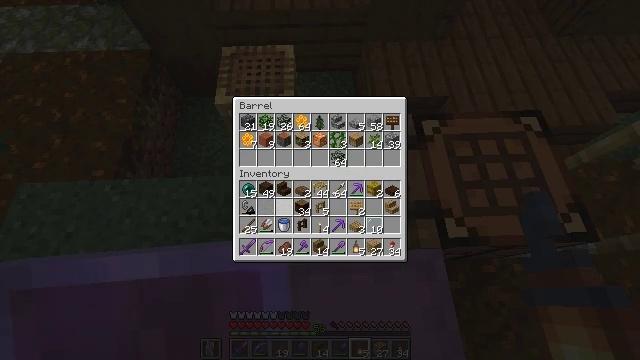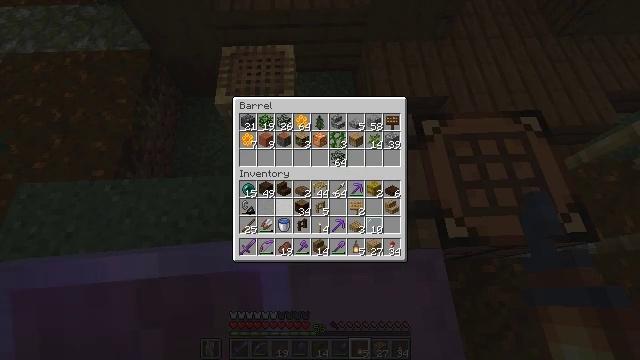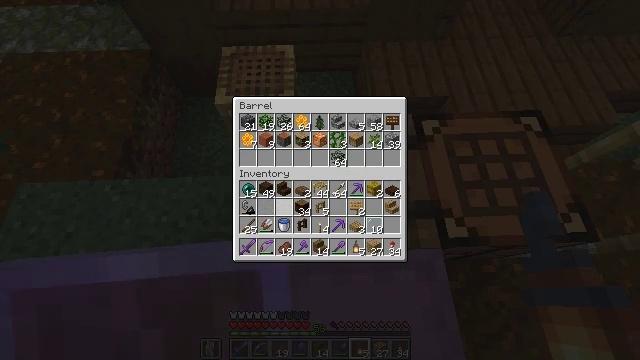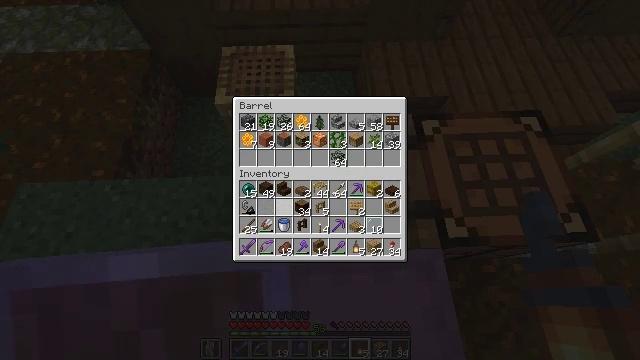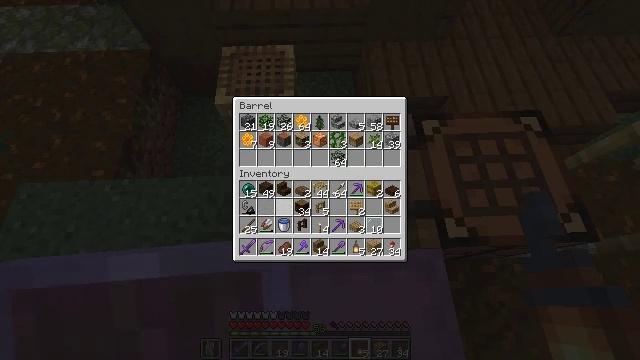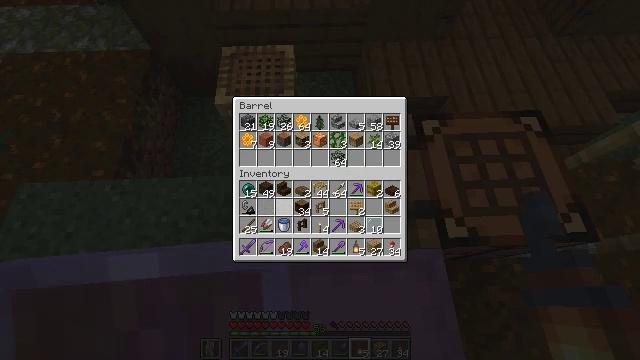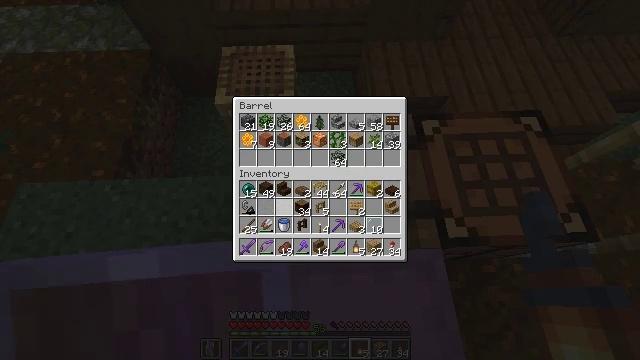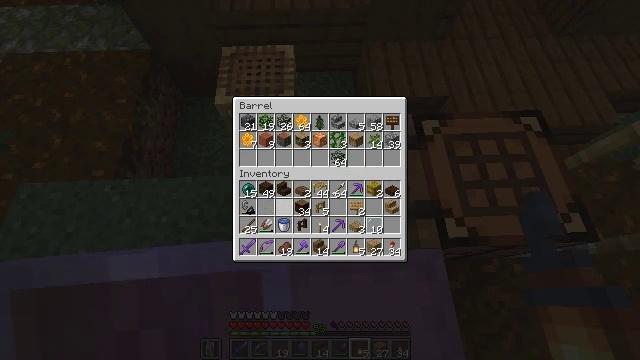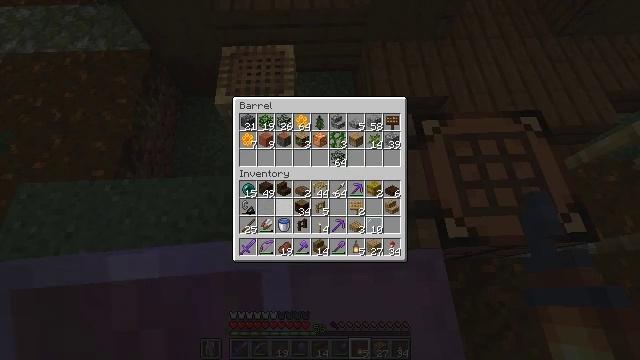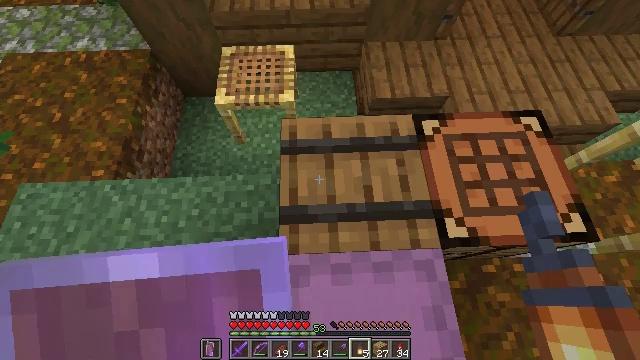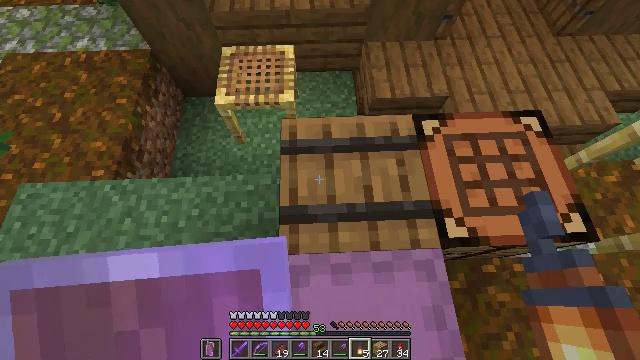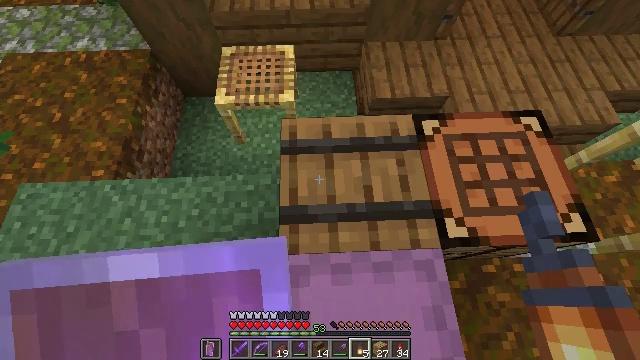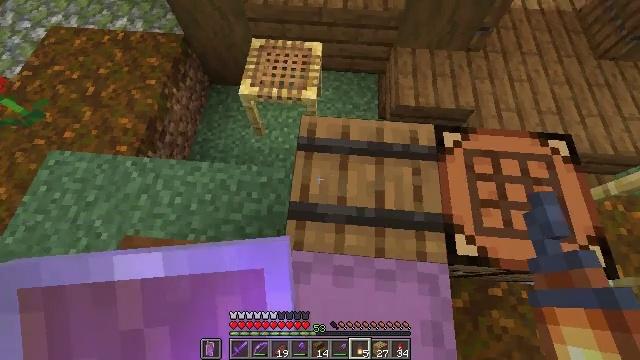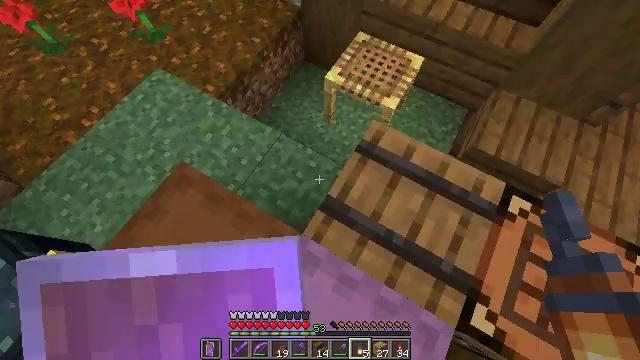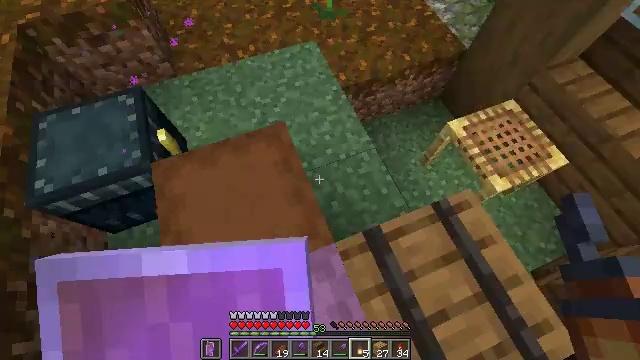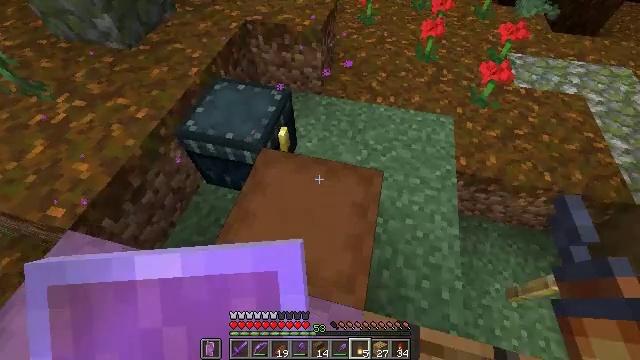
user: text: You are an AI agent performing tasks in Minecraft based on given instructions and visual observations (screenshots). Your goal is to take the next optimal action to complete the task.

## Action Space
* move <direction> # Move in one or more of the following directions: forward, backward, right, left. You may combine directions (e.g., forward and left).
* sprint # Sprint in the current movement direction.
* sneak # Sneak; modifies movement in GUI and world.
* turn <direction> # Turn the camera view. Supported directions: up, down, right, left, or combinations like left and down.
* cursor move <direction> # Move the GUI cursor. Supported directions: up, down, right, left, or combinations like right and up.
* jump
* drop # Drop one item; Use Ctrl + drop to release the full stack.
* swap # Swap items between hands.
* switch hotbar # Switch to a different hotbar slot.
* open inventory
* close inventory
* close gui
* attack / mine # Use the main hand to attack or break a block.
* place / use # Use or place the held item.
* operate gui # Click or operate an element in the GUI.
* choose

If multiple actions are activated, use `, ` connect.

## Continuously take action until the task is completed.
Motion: motion action
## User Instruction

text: Mine block crafting table.
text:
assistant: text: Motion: no_op
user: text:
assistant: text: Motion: no_op
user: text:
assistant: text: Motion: no_op
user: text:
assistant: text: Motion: no_op
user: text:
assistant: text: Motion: no_op
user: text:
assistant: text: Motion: no_op
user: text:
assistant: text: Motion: no_op
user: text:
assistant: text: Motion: no_op
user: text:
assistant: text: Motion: no_op
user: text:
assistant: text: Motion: no_op
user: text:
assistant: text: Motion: no_op
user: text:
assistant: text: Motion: turn left
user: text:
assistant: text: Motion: turn left
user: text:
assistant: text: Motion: turn left and up
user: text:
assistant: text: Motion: turn left and up
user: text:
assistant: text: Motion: turn left and up
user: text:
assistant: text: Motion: no_op
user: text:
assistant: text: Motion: no_op
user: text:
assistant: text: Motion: no_op
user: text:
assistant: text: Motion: no_op
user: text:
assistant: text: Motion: no_op
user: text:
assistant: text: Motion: no_op
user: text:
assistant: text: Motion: turn down
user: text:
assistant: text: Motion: turn down
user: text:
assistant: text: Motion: turn down, use / place
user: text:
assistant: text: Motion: use / place
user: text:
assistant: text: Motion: use / place
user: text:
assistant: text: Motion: use / place
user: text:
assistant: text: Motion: no_op
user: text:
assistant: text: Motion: no_op